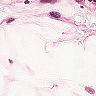
Metastatic tissue present: yes